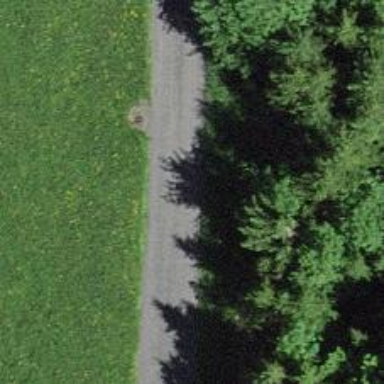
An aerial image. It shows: Well-maintained track road of grade 1.